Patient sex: F
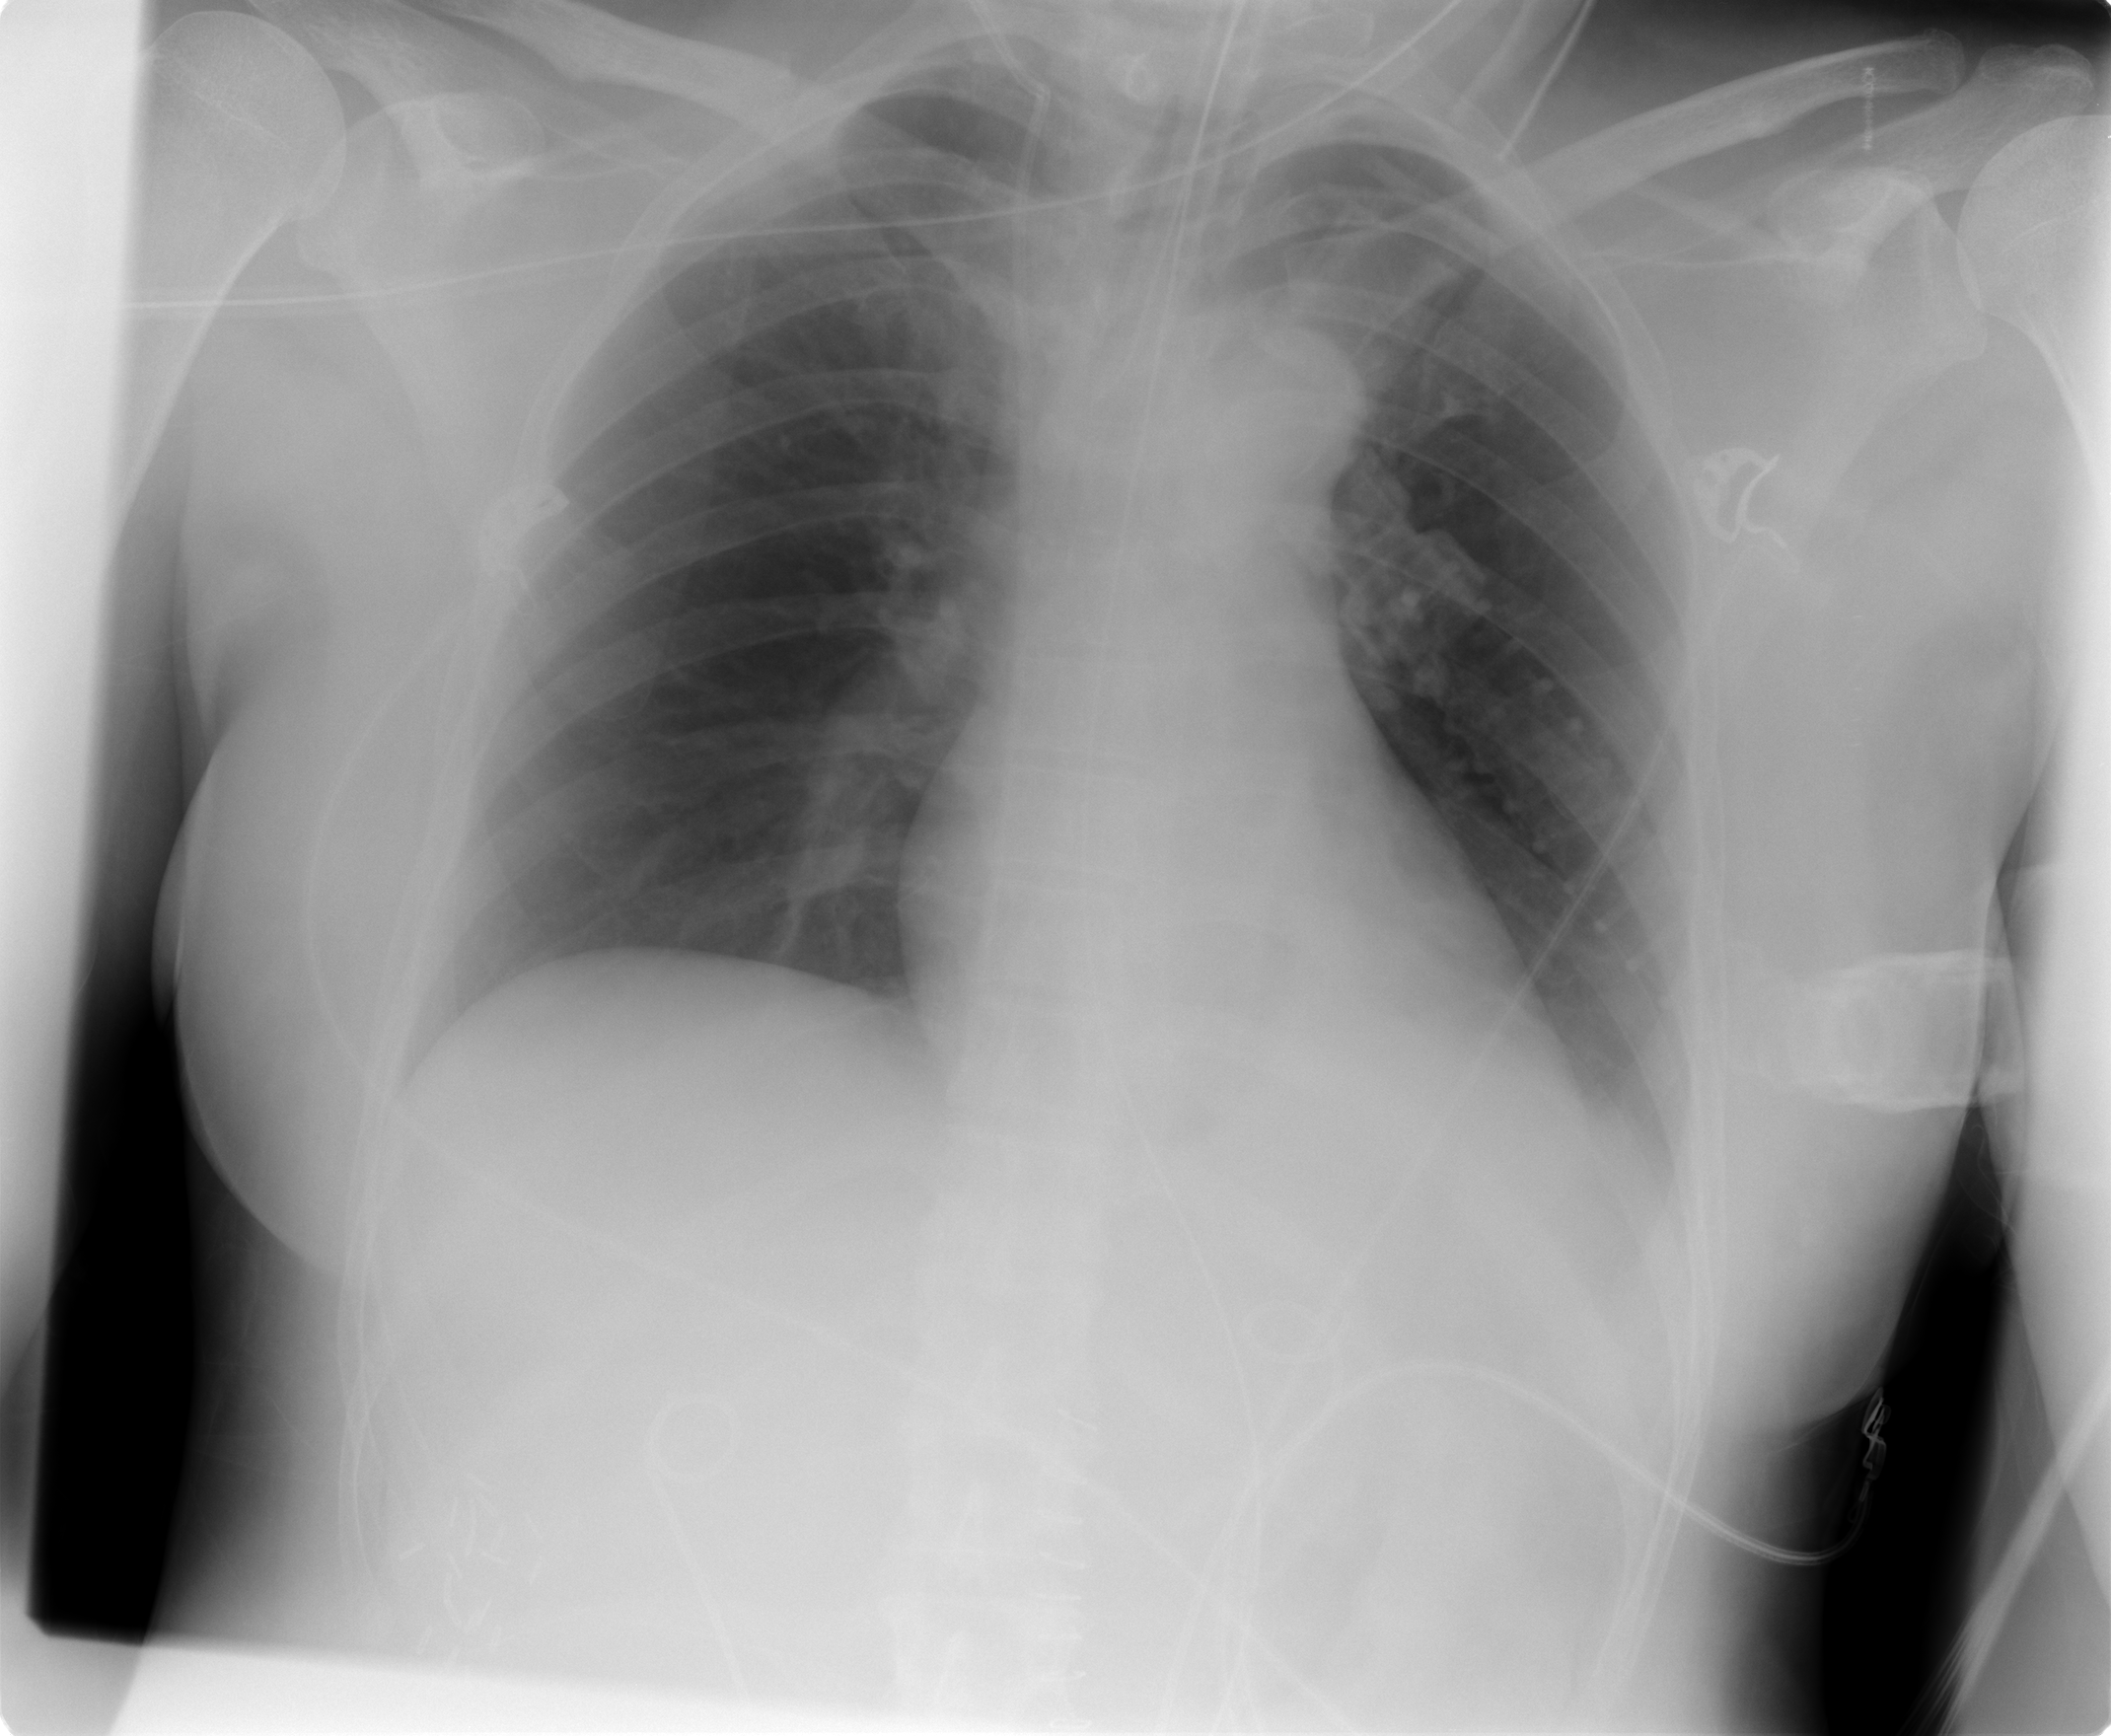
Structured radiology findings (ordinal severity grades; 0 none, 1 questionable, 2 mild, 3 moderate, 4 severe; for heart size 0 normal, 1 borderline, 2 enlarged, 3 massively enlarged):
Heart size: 0
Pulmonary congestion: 0
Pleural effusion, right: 0
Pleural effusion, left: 2
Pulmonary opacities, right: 0
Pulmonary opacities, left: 0
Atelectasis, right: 0
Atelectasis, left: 2